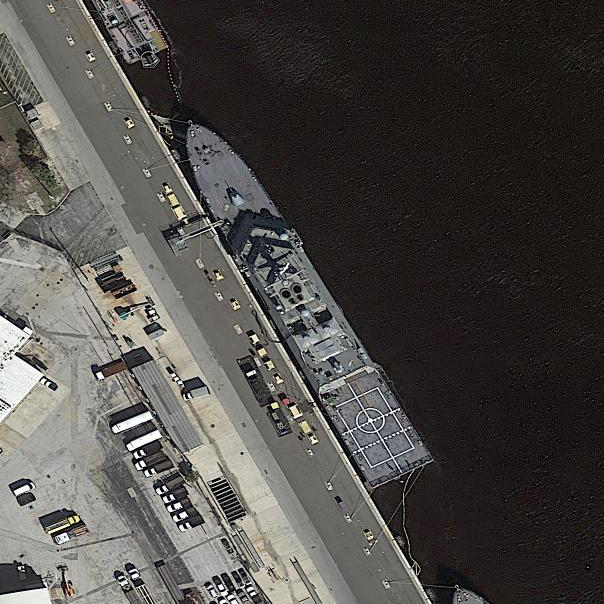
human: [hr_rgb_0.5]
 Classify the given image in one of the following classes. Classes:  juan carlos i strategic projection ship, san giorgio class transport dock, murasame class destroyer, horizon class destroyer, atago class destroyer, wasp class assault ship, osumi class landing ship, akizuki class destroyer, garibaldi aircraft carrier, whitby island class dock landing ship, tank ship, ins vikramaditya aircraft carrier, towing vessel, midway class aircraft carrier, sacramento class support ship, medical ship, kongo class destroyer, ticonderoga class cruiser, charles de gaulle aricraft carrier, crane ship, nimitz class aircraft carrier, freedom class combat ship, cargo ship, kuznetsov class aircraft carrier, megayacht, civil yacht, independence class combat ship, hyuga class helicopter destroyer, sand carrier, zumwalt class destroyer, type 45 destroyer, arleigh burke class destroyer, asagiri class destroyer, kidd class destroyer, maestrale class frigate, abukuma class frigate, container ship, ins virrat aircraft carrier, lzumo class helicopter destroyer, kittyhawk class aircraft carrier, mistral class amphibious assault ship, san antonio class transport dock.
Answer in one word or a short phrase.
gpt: Freedom class combat ship